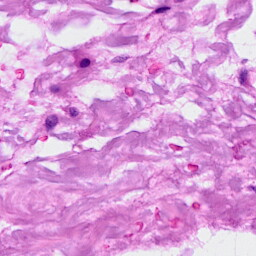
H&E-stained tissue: Breast